Brain MRI, t2w sequence, axial 2D slice.
Patient: age 44, sex F, weight 95 kg, height 1.95 m
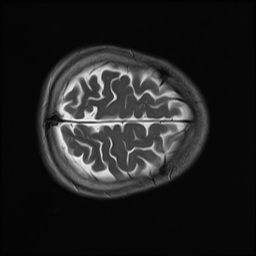